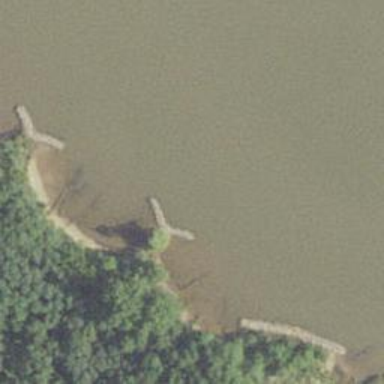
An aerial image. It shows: Breakwater structure.